Question: Can anyone reproduce this type of layout in extjs4.1:

I try to reproduce this type of combination layout but for now i just do only a row or a column but not together at the same time
this is the code i use in extjs2:
'''
[{
layout:'column',
border: false,
items:[{
width:220,
layout: 'form',
border: false,
items: [{
xtype:'textfield',
fieldLabel: 'asd',
name: 'clientId',
tabIndex: 1
},{
xtype:'textfield',
fieldLabel: 'lol',
name: 'clientId',
tabIndex: 11
}]
},{
width:220,
layout: 'form',
border: false,
items: [{
xtype:'textfield',
fieldLabel: 'qwerty',
name: 'description',
tabIndex: 2
},{
xtype:'textfield',
fieldLabel: 'kat',
name: 'description',
tabIndex:12
}
]
},{
width:220,
layout: 'form',
border: false,
items: [
{
xtype:'textfield',
fieldLabel: 'duck',
name: 'description',
tabIndex: 3
}
,
{
xtype:'textfield',
fieldLabel: 'lucky',
name: 'description',
tabIndex: 13
}]
}]
}]
'''
Any type of help is usefull
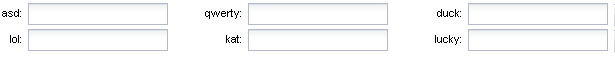
Answer: Try using the <URL> layout, have alook at the example:
<URL>